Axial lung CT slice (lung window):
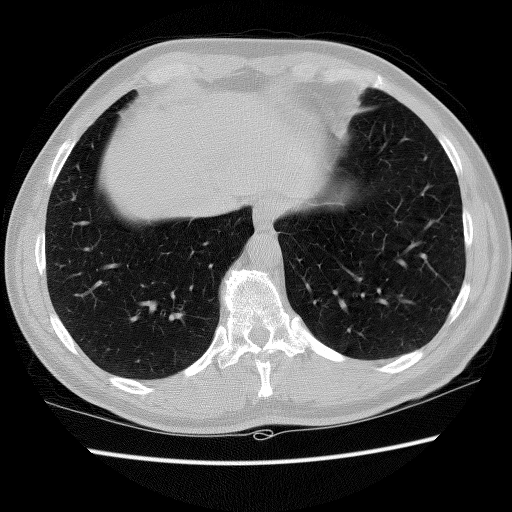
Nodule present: no